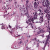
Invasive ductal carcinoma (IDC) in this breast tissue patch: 1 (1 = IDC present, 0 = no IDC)